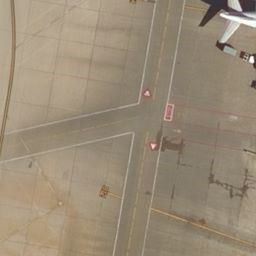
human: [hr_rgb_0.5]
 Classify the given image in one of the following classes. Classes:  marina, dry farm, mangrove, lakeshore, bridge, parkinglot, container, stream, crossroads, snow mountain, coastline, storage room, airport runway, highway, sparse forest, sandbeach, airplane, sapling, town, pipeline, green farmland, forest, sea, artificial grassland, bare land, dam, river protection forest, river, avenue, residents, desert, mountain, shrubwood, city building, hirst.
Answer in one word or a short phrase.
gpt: airport runway